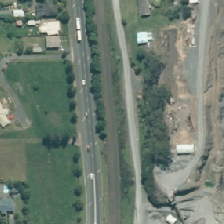
Land cover: urban_build_up